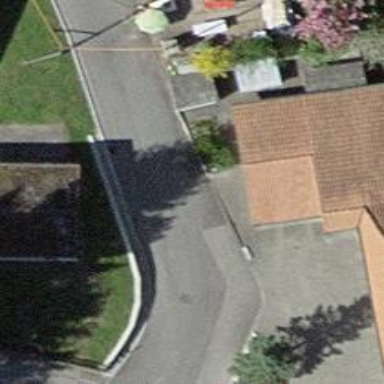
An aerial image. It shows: Paved residential road.